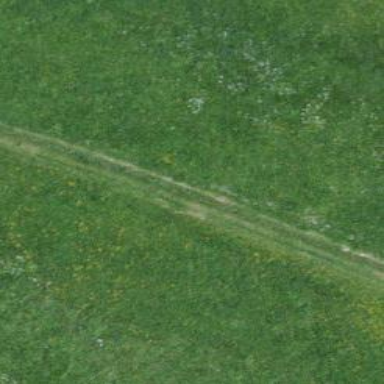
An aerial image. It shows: Track with very rough surface.